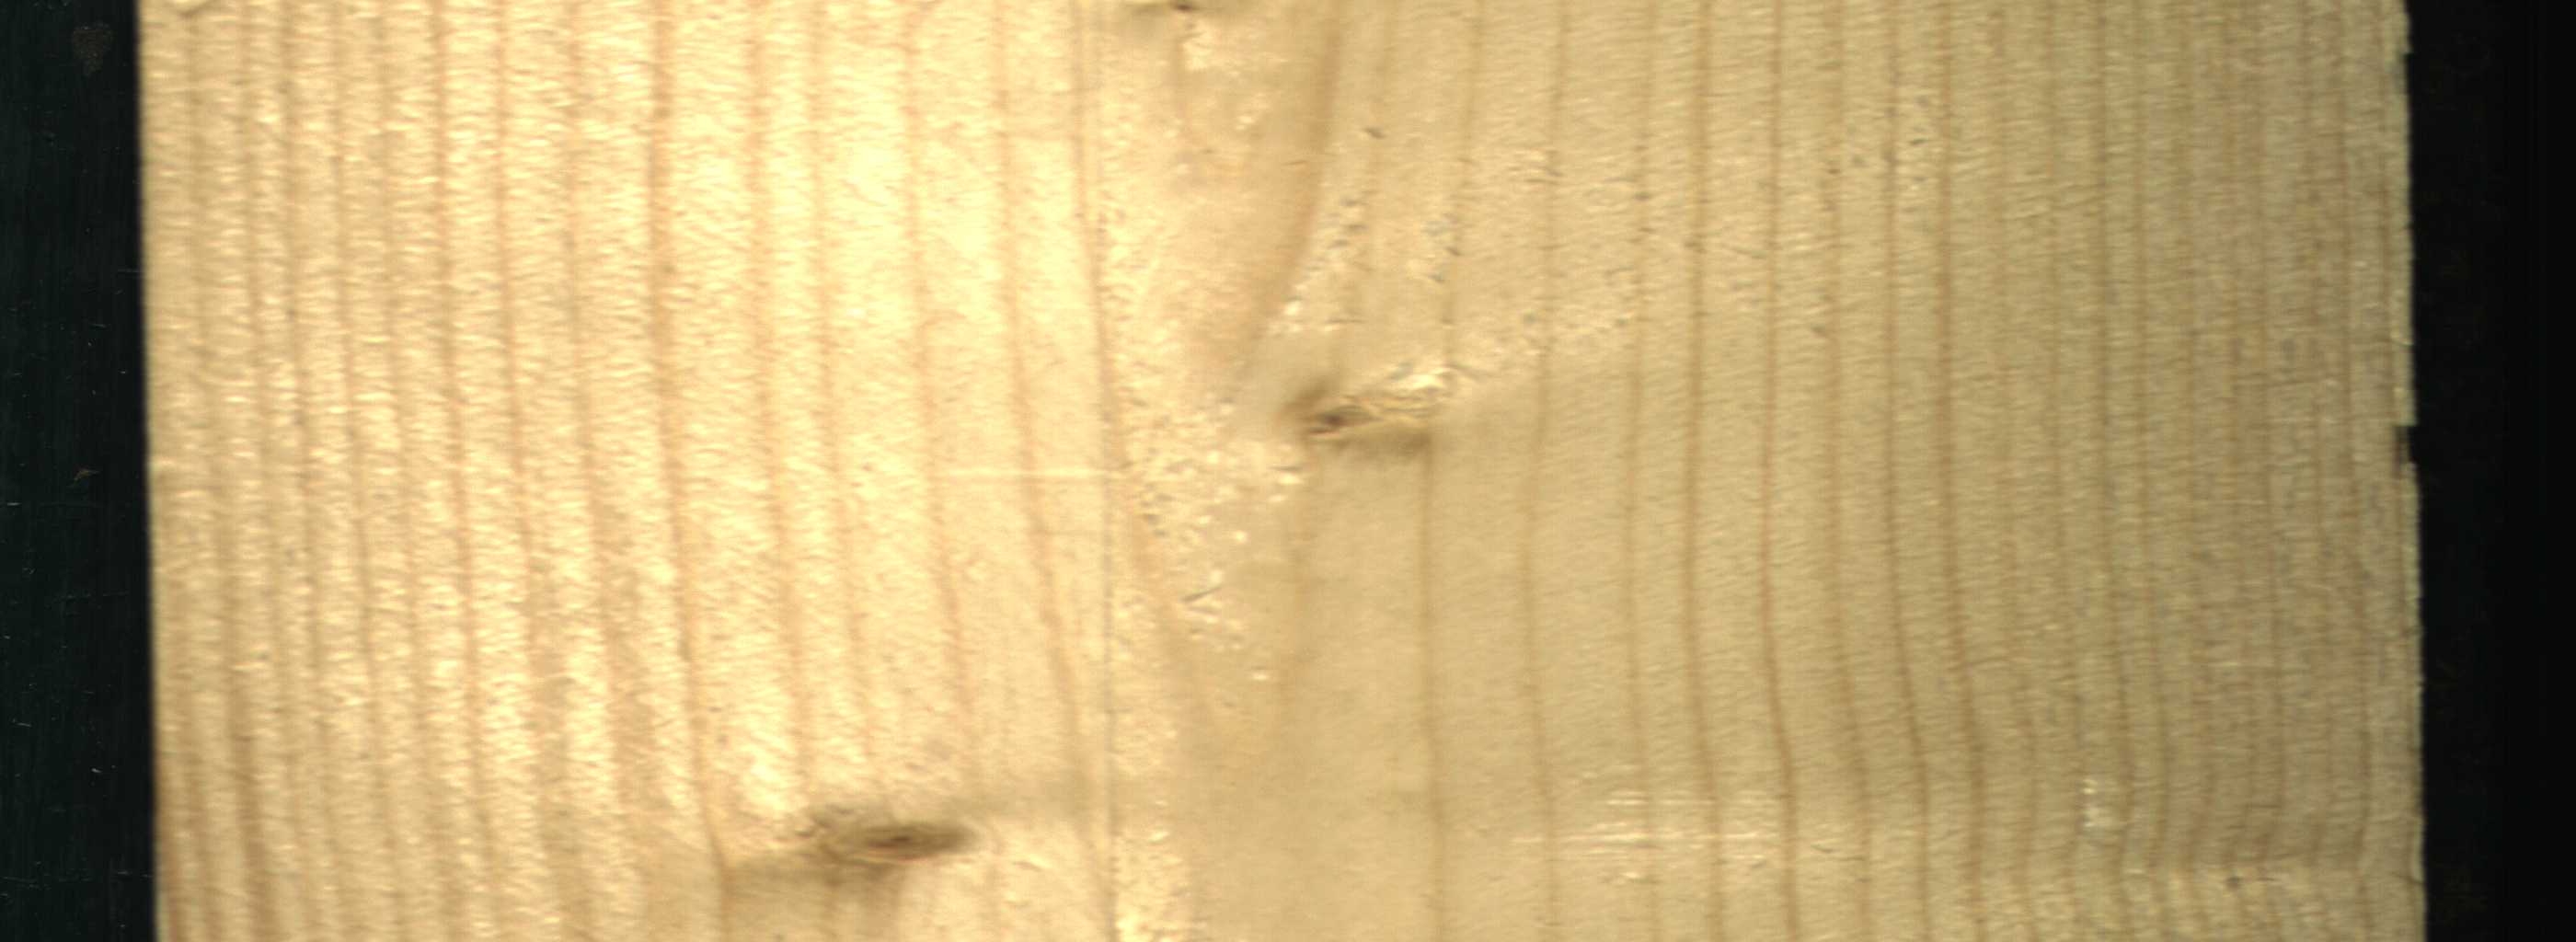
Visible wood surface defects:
Live_Knot
Live_Knot
Live_Knot